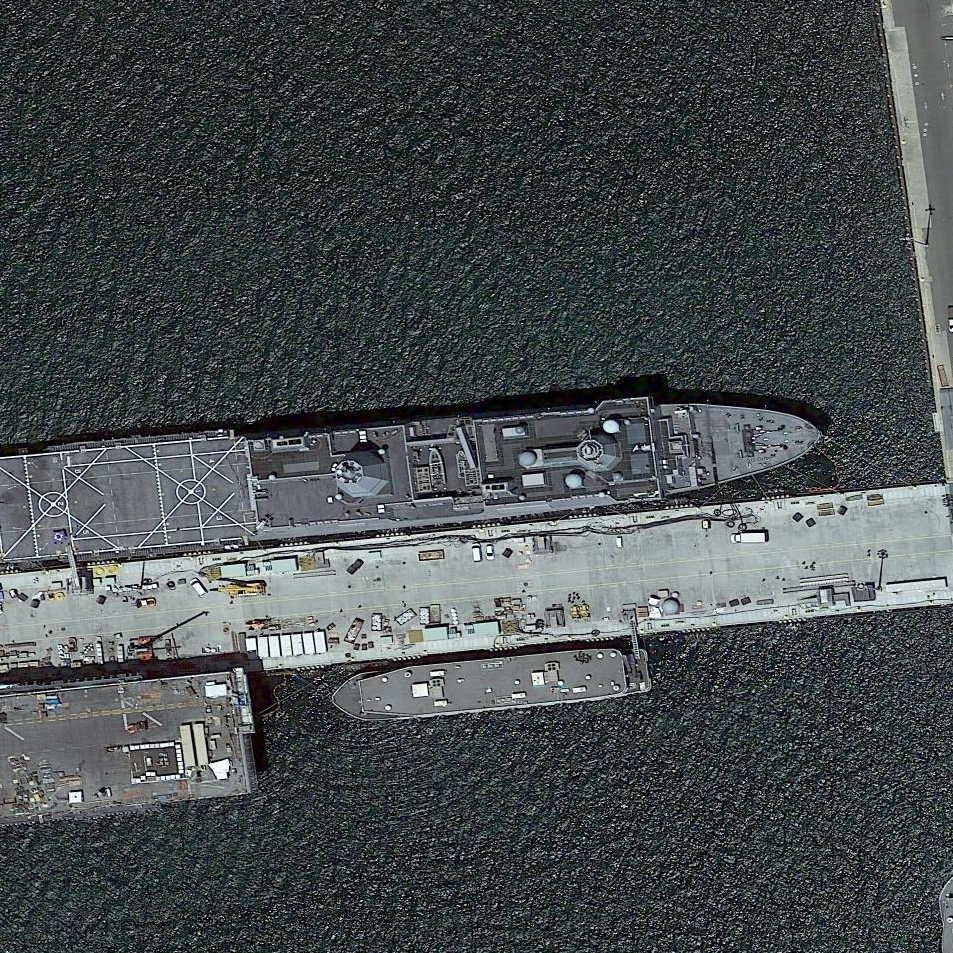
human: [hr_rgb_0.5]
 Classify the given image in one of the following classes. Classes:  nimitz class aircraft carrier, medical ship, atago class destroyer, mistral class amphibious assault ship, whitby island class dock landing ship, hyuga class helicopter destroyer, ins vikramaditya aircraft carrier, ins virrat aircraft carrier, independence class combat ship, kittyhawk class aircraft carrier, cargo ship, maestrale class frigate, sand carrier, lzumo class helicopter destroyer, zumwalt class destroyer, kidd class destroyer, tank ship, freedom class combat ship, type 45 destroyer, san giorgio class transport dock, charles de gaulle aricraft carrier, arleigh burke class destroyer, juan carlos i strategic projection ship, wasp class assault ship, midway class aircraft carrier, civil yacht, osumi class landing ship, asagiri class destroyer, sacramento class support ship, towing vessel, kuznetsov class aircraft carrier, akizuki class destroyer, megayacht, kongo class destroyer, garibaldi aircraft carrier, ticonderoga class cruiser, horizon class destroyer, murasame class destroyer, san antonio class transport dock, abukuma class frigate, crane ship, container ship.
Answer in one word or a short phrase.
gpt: San Antonio class transport dock